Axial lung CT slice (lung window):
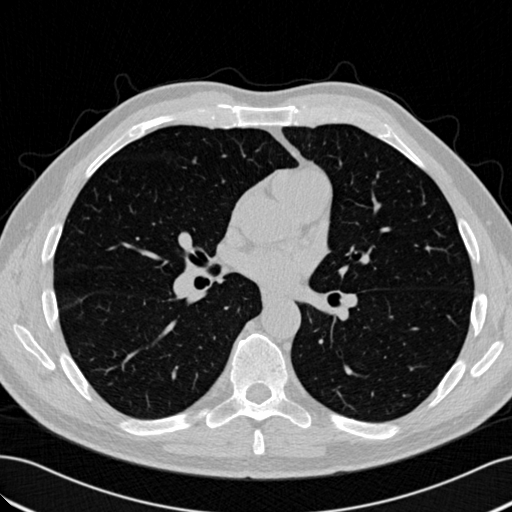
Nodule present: no